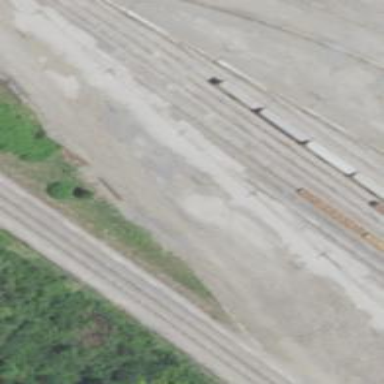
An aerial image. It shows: Railway yard used for servicing trains.